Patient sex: M
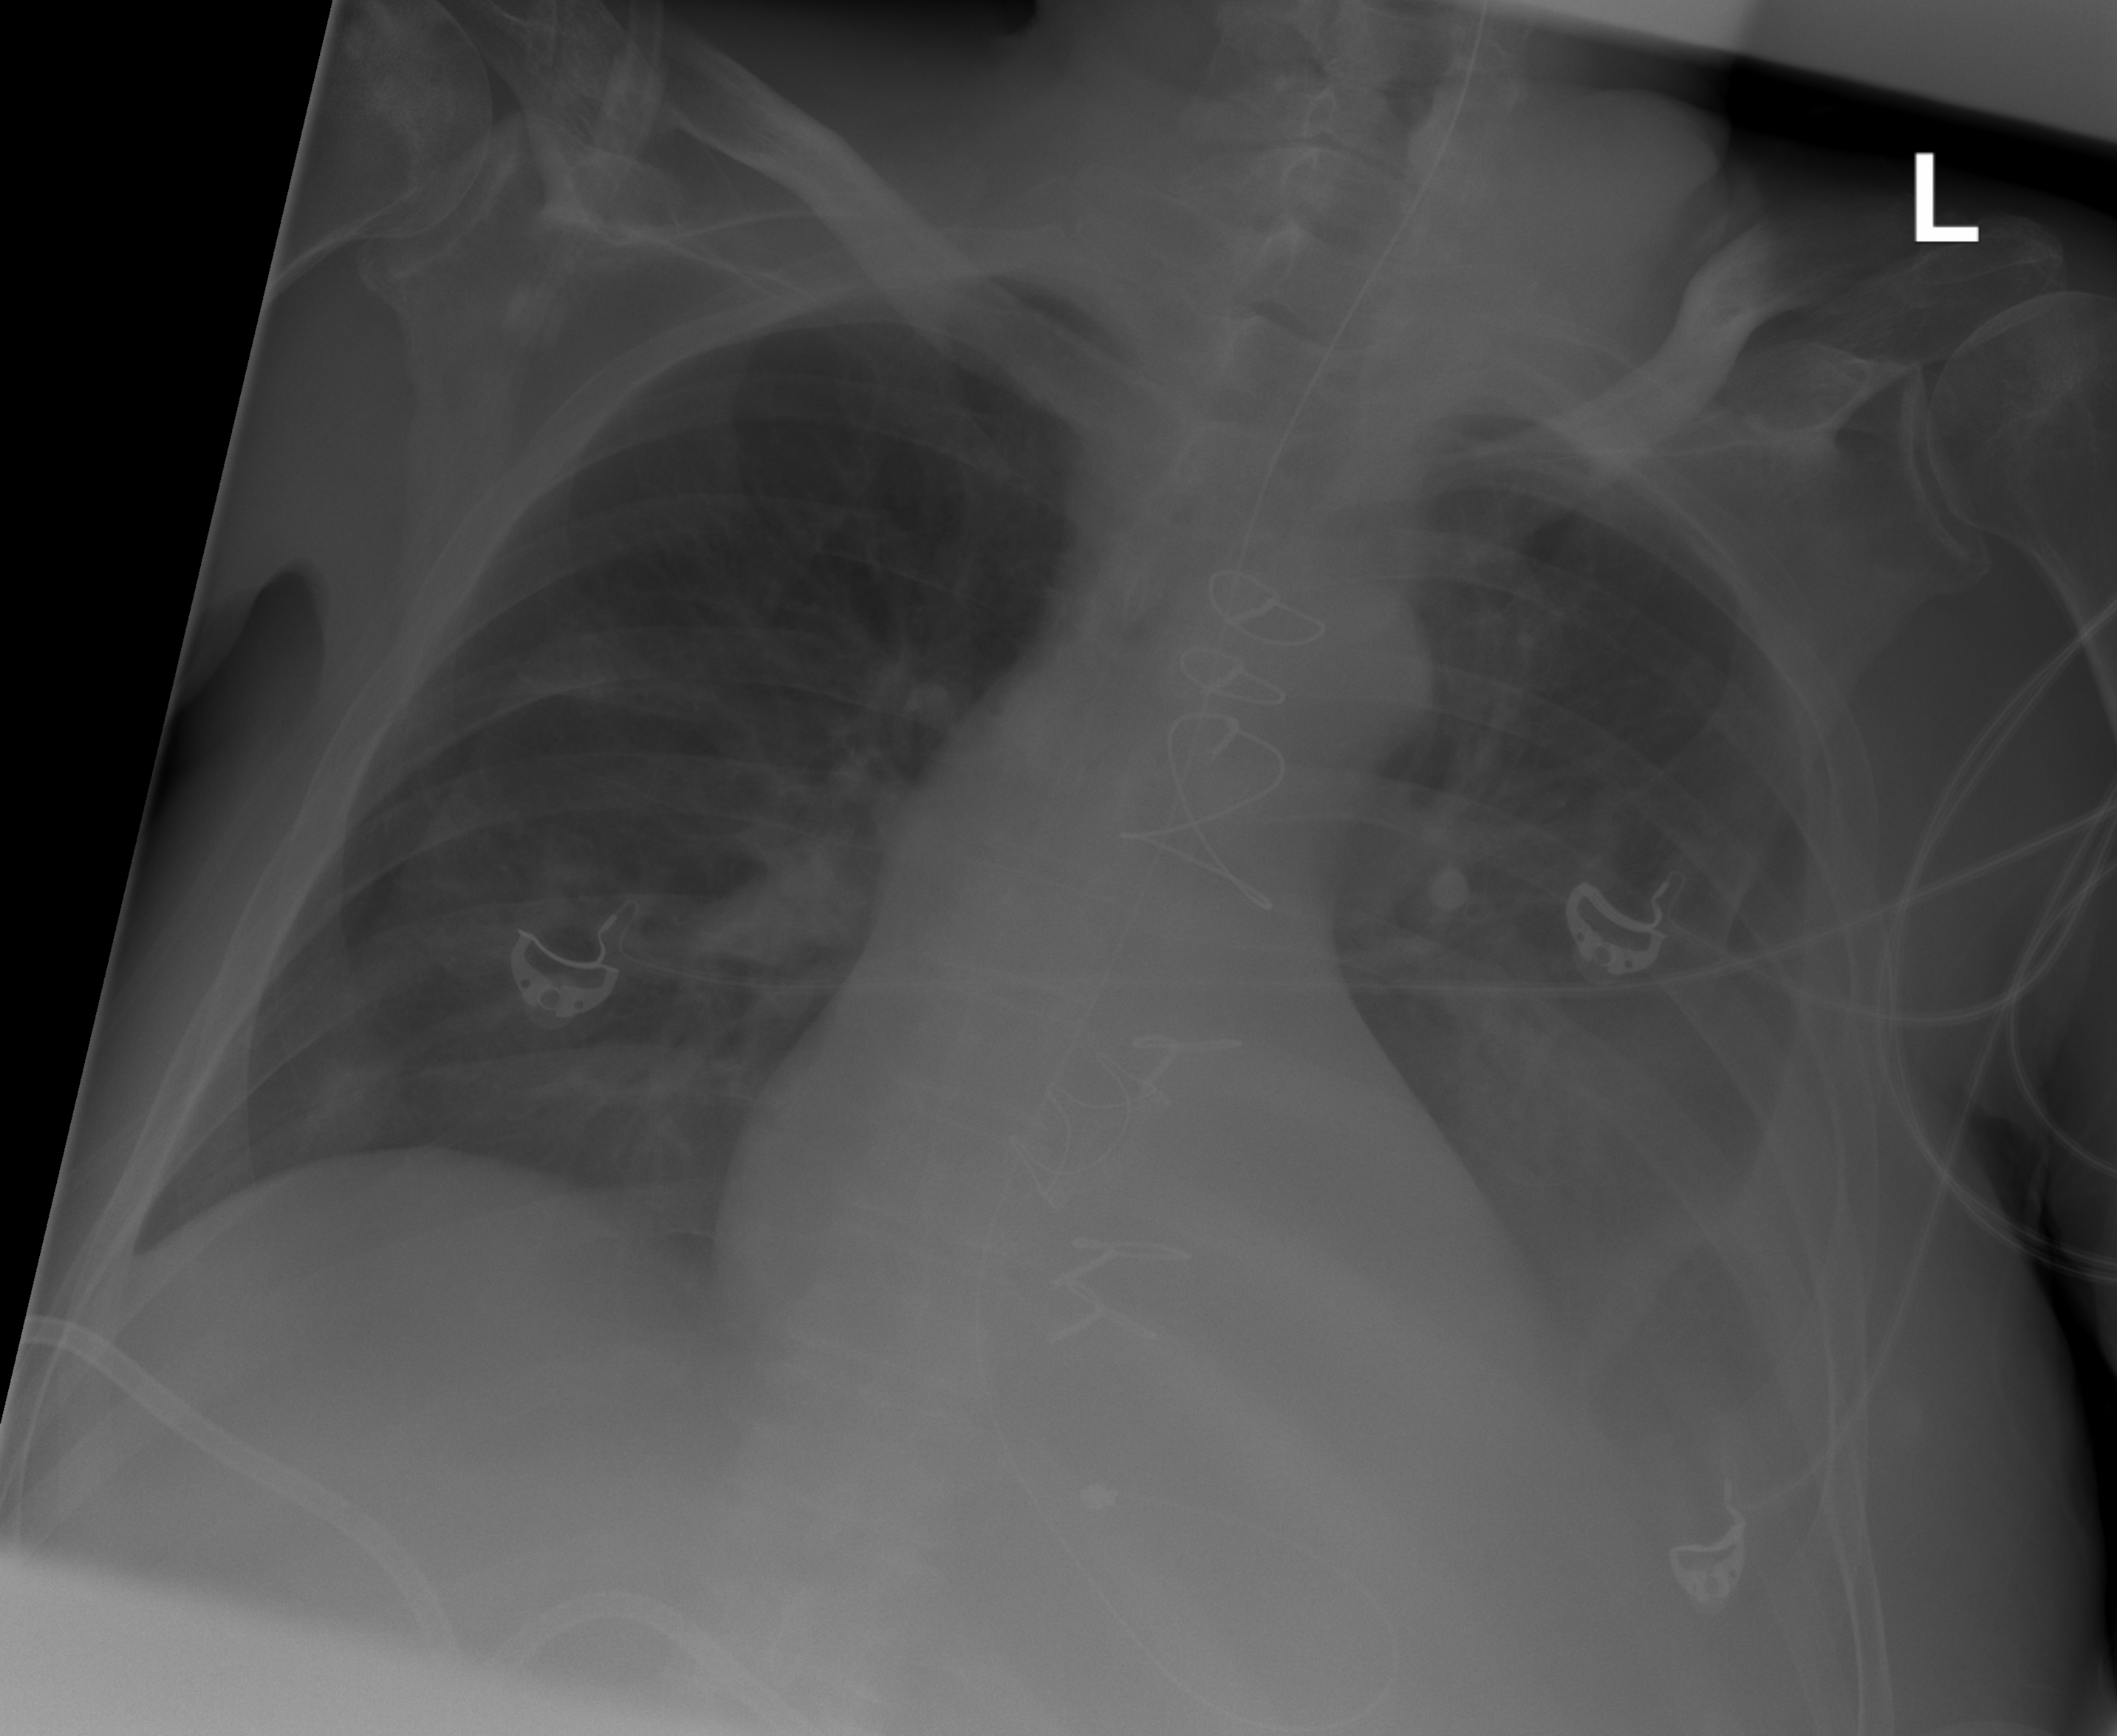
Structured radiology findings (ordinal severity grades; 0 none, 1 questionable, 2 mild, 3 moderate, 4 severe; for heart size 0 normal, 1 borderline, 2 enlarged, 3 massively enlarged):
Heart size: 2
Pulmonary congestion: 2
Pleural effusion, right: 0
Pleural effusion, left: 2
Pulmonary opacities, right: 0
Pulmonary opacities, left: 0
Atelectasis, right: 0
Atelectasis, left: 2